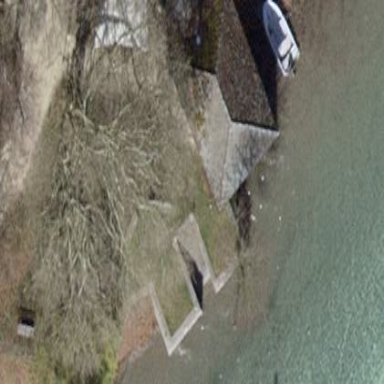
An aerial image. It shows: Hut.